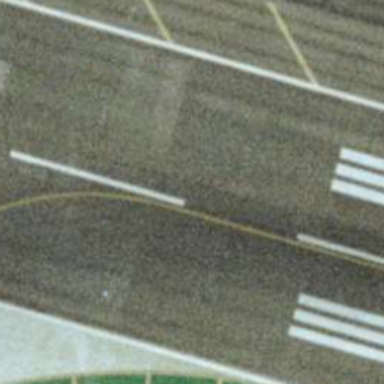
It is a straight runway with some mark lines on it .